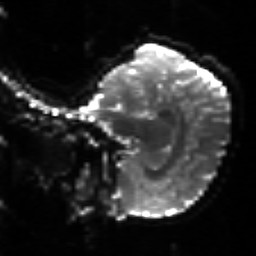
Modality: sbref
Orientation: sagittal
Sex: female
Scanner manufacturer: siemens
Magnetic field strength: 3 T
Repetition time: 5 s
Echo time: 0.071 s